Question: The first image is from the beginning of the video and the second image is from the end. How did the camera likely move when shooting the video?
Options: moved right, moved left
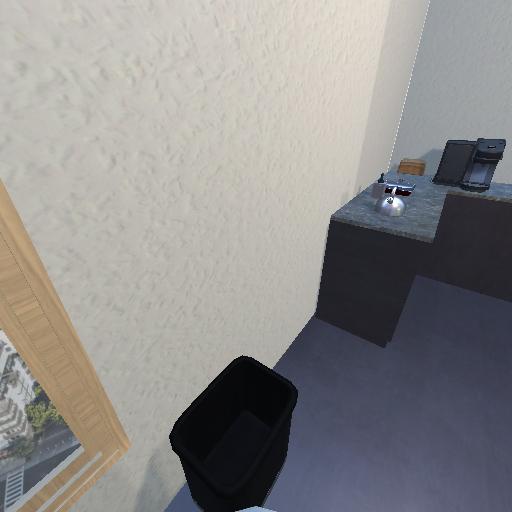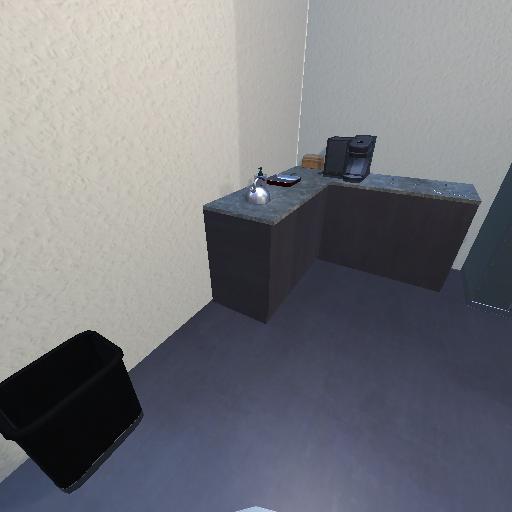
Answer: moved right